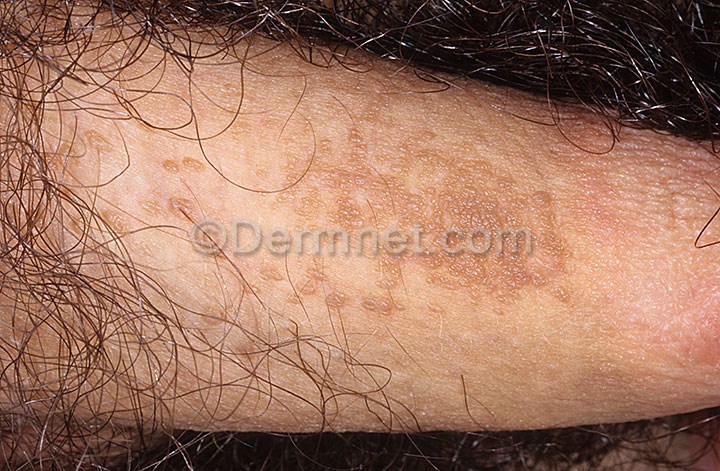
Disease: Herpes HPV and other STDs Photos